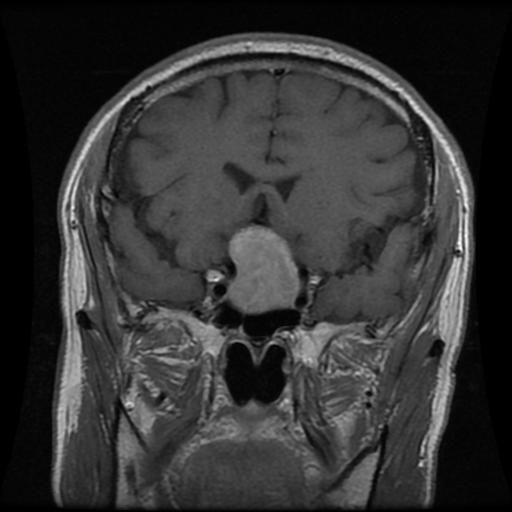
Label: pituitary